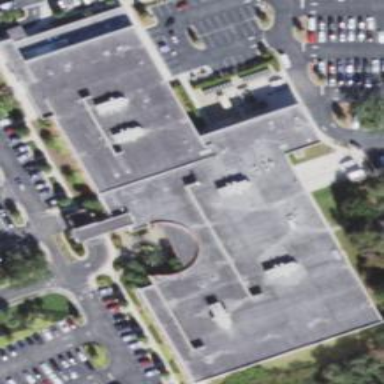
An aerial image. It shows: Clinic building offering healthcare services.